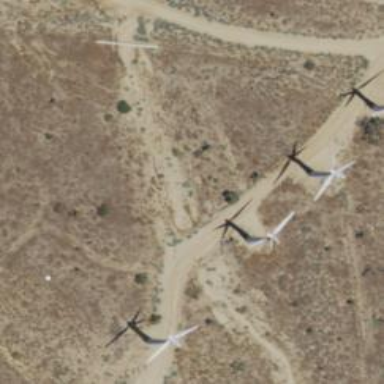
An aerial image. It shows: Wind power generator employing wind turbines.